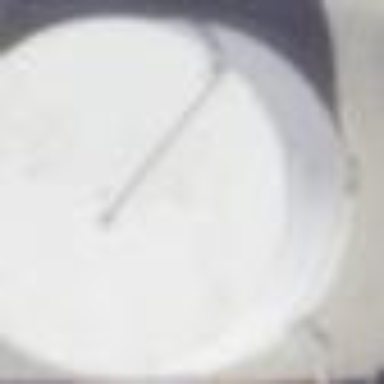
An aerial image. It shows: Storage tank which is man-made and housed in building.